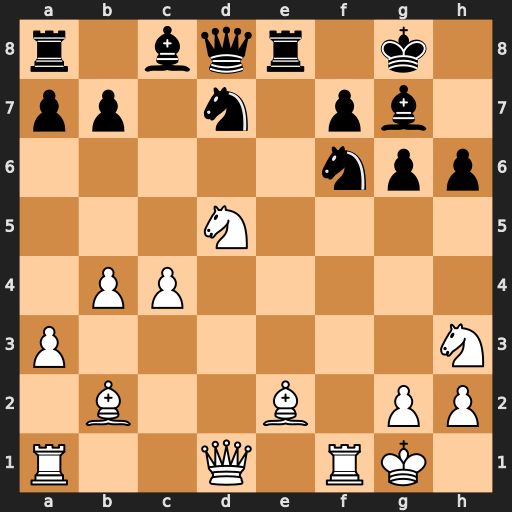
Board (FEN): r1bqr1k1/pp1n1pb1/5npp/3N4/1PP5/P6N/1B2B1PP/R2Q1RK1
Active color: w
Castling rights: -
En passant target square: -
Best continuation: Nxf6+ Nxf6 Qxd8 Rxd8 Bxf6 Bxf6 Rxf6